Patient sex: F
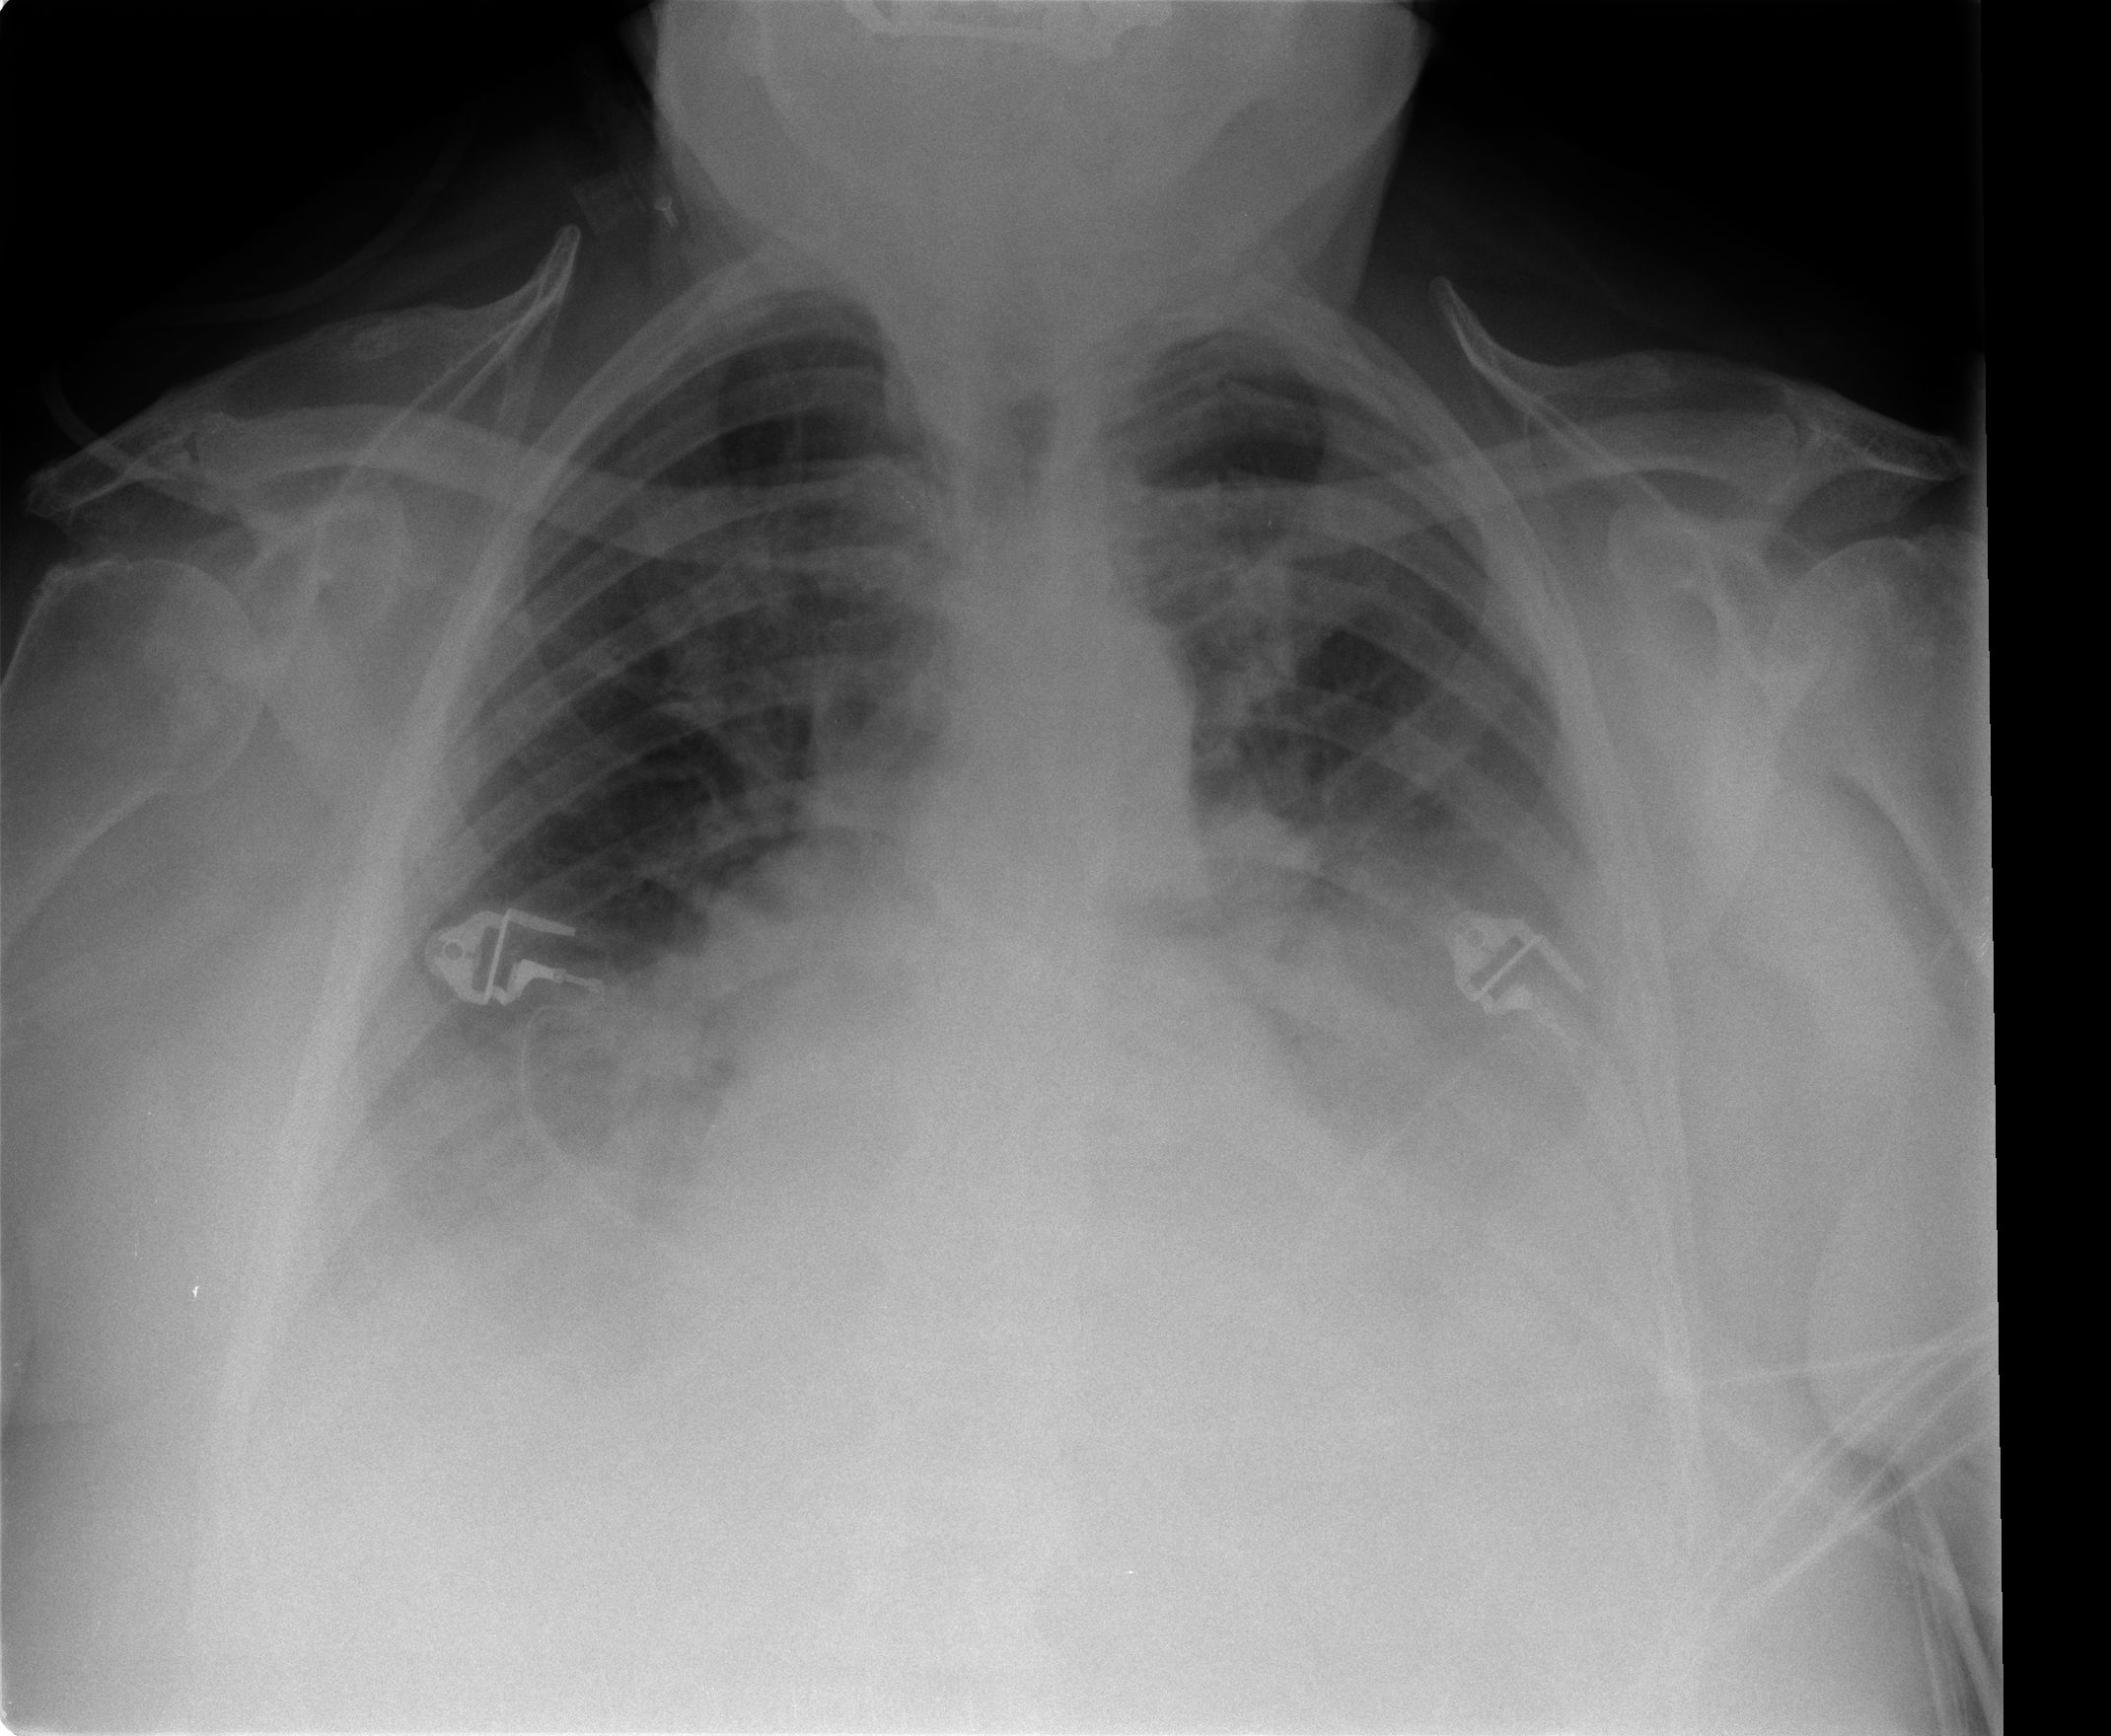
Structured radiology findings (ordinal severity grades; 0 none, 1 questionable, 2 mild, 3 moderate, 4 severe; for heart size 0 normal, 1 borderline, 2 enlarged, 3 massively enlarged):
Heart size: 0
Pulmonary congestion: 2
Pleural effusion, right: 2
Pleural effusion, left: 2
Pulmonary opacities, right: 0
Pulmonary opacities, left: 0
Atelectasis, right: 2
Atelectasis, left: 2